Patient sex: M
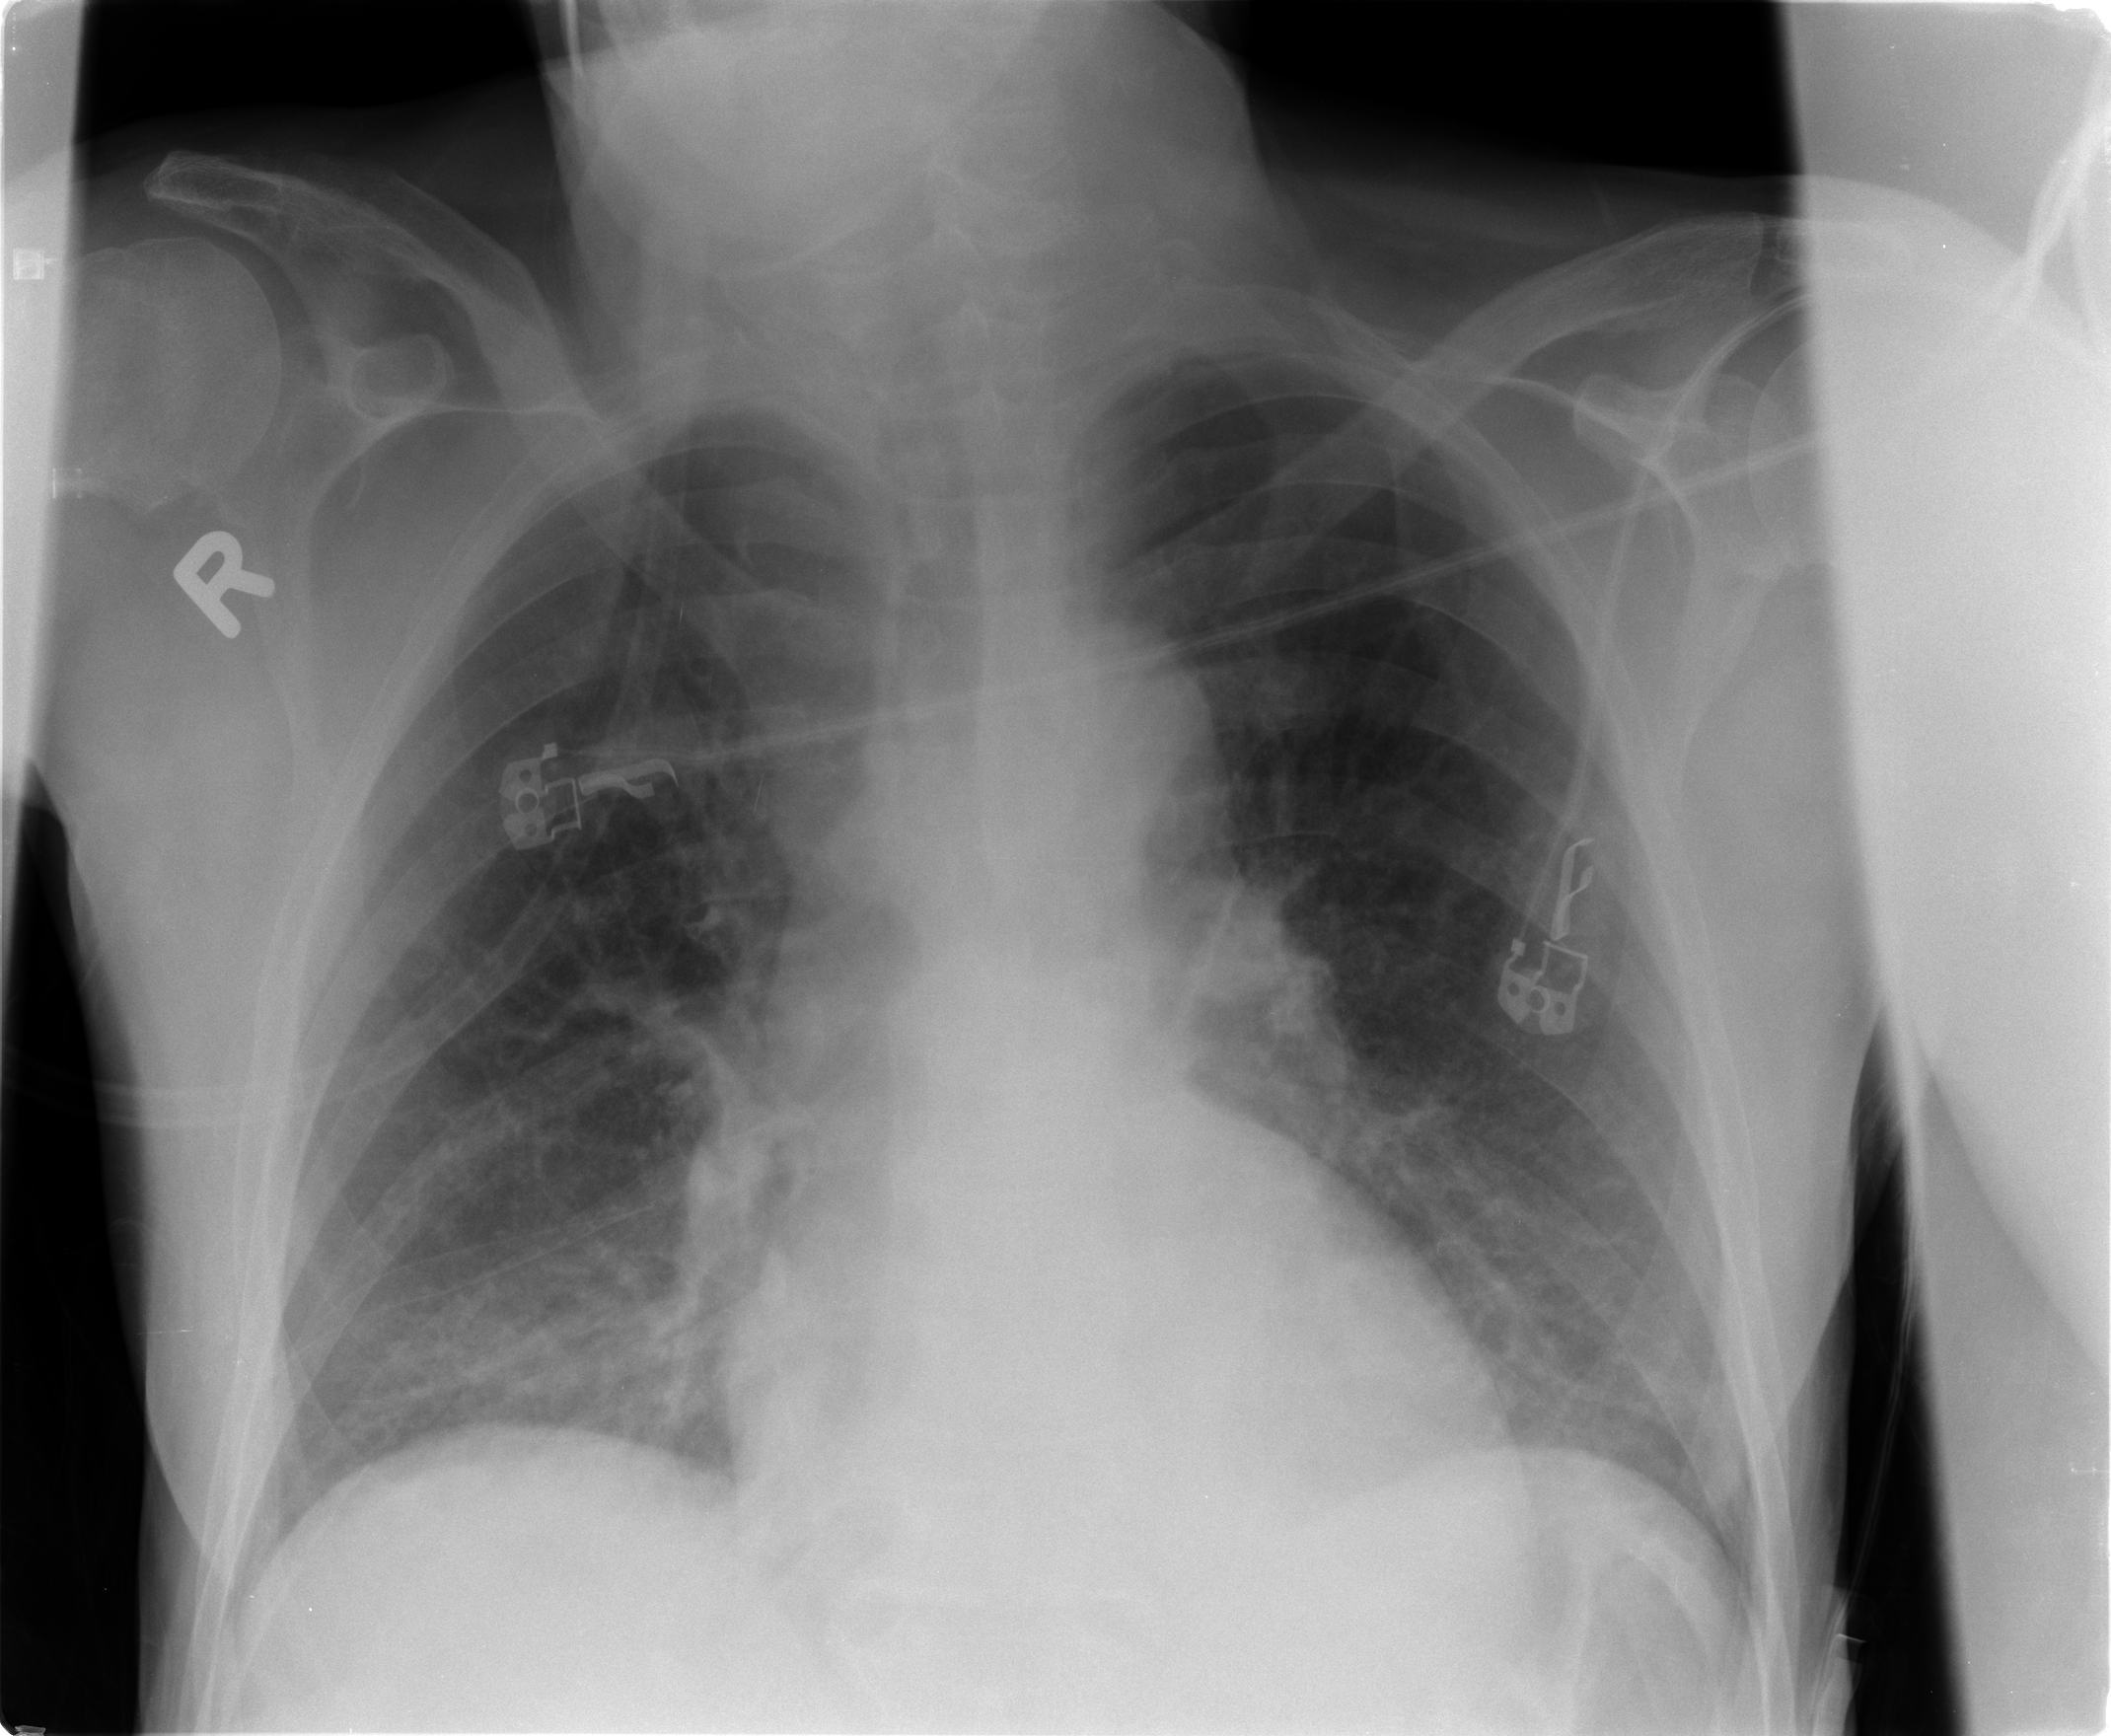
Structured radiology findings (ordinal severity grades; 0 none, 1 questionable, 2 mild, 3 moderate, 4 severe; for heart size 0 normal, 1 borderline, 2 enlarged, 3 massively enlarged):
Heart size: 1
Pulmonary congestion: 0
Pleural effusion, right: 0
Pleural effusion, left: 0
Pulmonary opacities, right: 1
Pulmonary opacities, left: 0
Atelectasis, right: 2
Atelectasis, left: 0